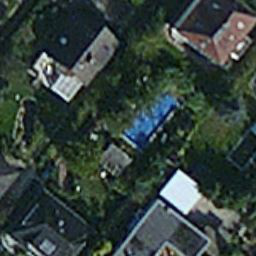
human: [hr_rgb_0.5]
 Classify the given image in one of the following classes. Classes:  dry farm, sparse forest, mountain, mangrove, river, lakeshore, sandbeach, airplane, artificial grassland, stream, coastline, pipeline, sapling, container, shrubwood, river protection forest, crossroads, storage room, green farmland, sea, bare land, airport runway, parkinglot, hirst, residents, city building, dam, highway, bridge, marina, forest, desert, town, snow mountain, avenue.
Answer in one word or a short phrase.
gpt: residents